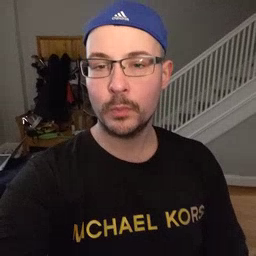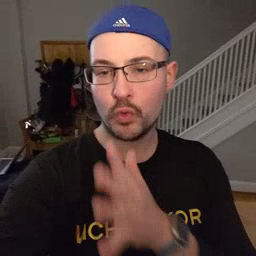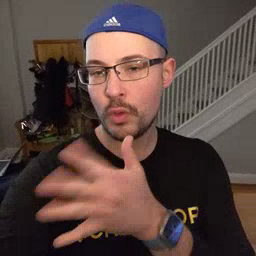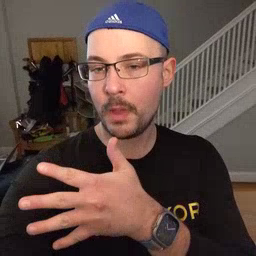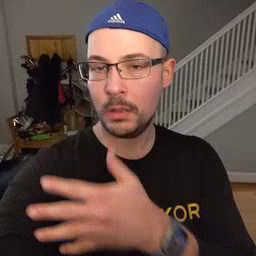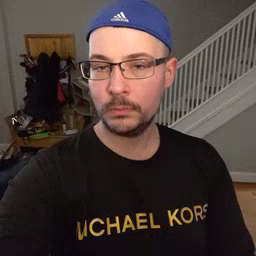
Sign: grandma